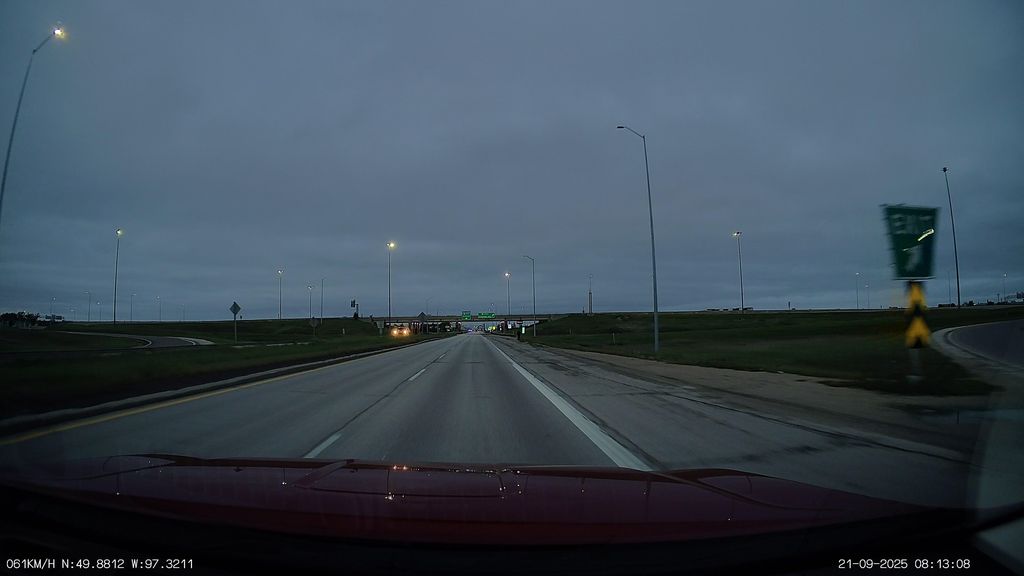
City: winnipeg